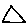
Label: triangle